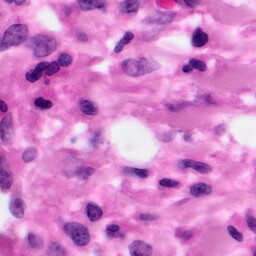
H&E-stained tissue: Pancreatic